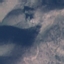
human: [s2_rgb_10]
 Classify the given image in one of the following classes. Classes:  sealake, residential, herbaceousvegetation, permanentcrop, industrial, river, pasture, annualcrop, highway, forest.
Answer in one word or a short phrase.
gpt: HerbaceousVegetation